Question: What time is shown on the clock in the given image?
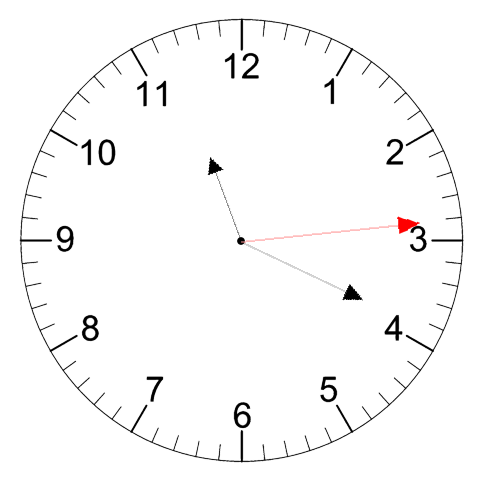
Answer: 11:19:14